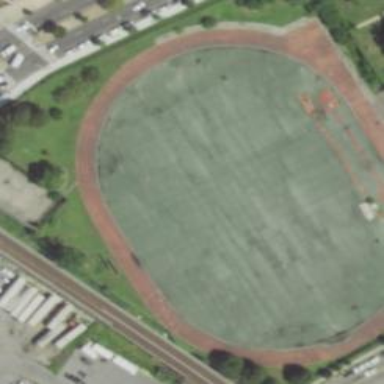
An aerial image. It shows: Athletics track located in leisure land area.